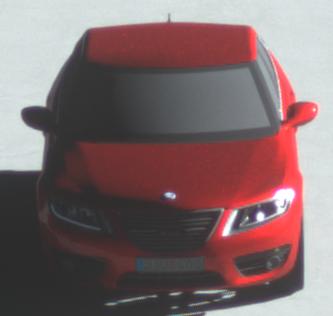
Make: Saab
Model: 5-Sep
Detailed model: 9-5 1.6T
Model produced from: 2010/06
Model produced until: 2011/12
Doors: 4
Color: red
Road condition: dry road
Daytime: morning or afternoon
Contrast: high contrast